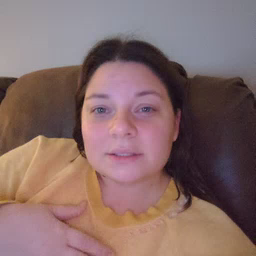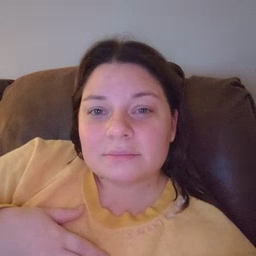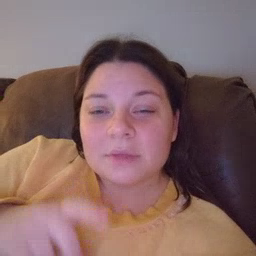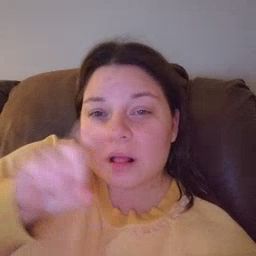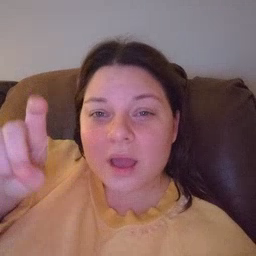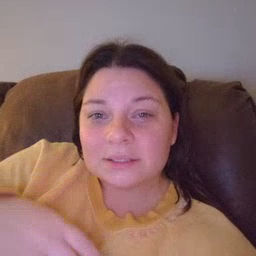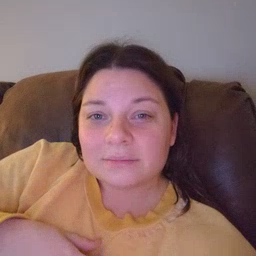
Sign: closet